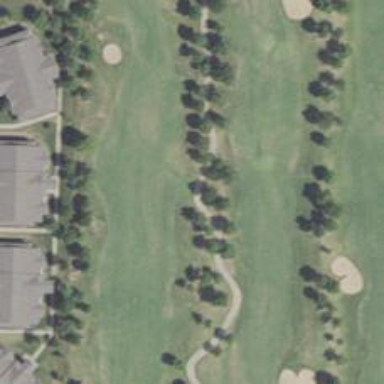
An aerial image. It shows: Golf cartpath that is also road path.